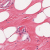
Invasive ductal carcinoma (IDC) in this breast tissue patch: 0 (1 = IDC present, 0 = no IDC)